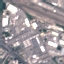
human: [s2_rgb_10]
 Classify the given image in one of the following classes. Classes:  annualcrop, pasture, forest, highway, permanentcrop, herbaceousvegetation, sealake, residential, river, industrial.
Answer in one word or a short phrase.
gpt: Industrial